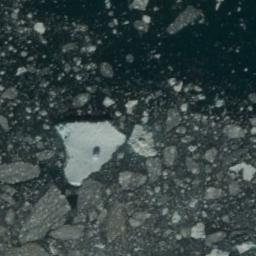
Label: sea_ice